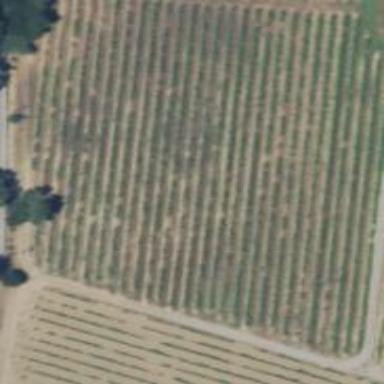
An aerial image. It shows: Vineyard where grapes are grown.